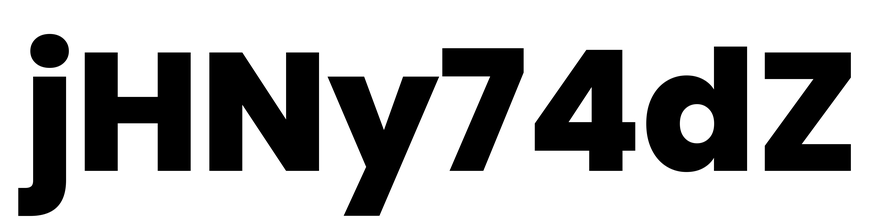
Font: Poppins-ExtraBold